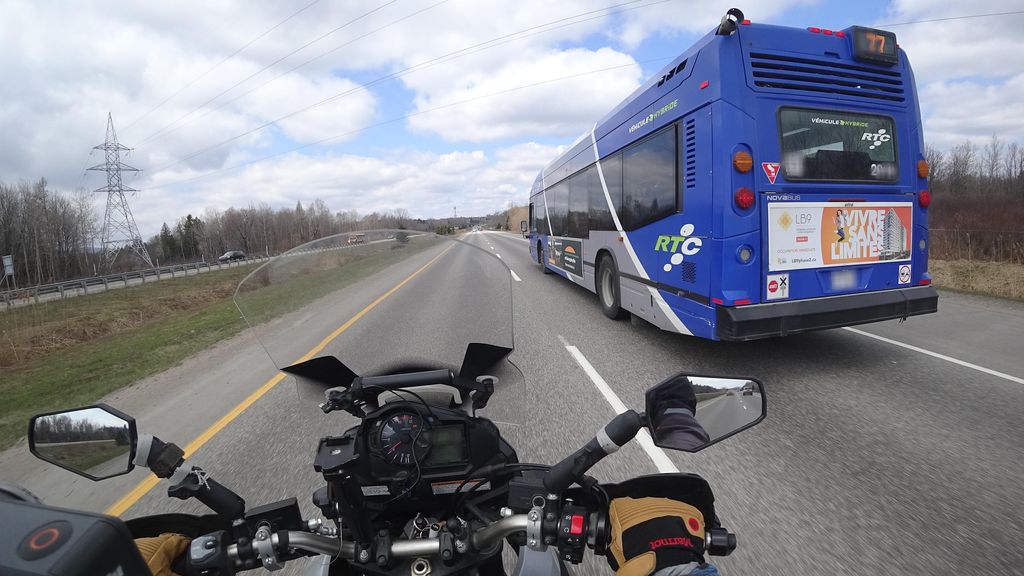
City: quebec_city